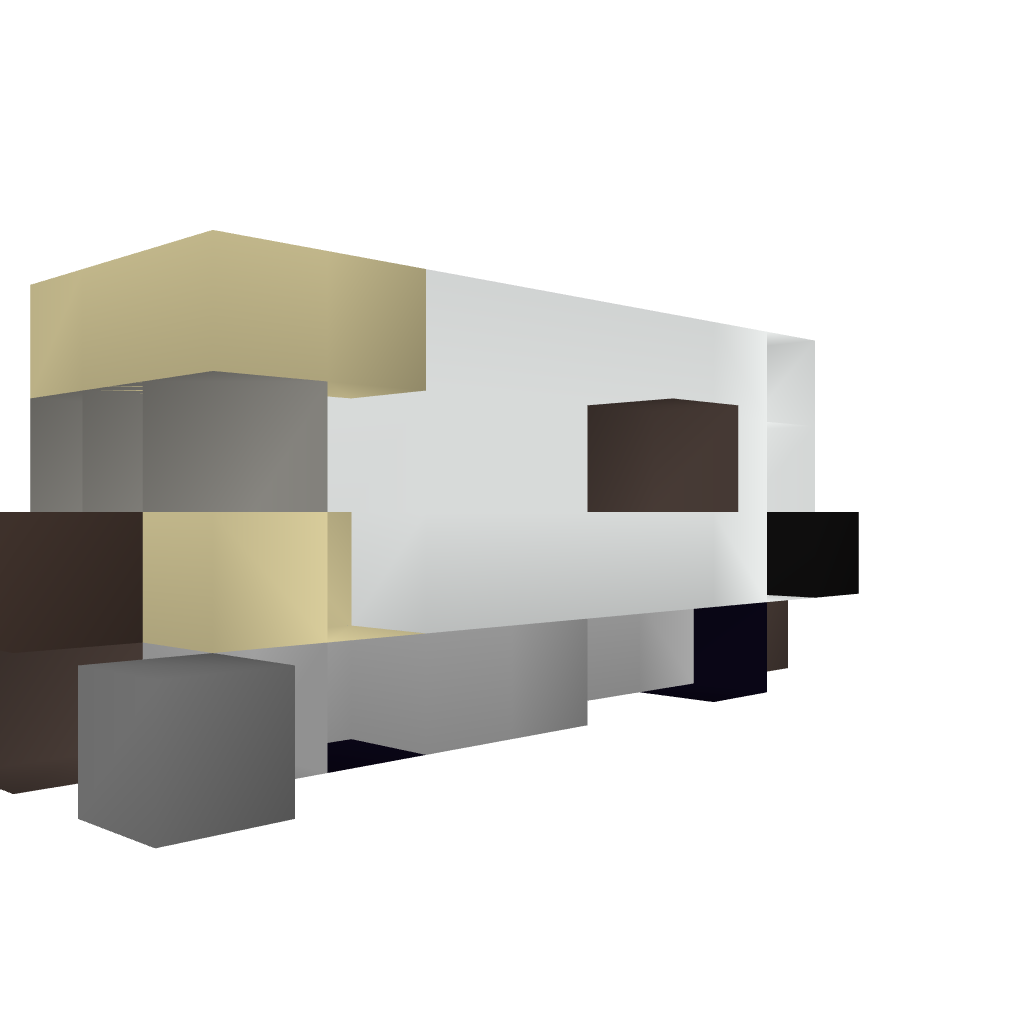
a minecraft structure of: Fish Truck